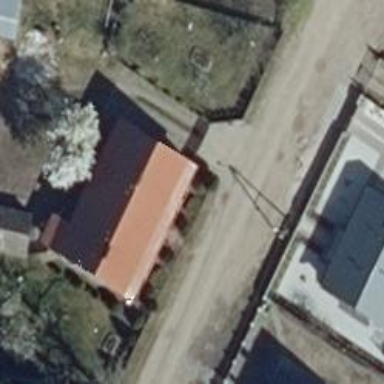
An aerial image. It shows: Residential building.